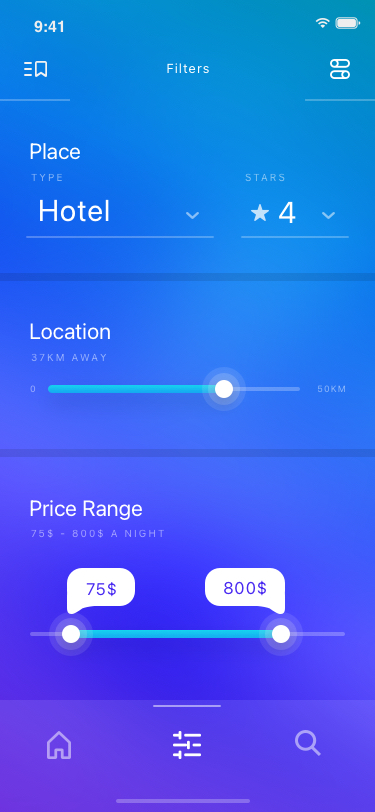
Text in this UI design:
800$
75$
75$ - 800$ a night
Price Range
50km
0
37km away
Location
4
Hotel
stars
type
Place
Filters
9:41